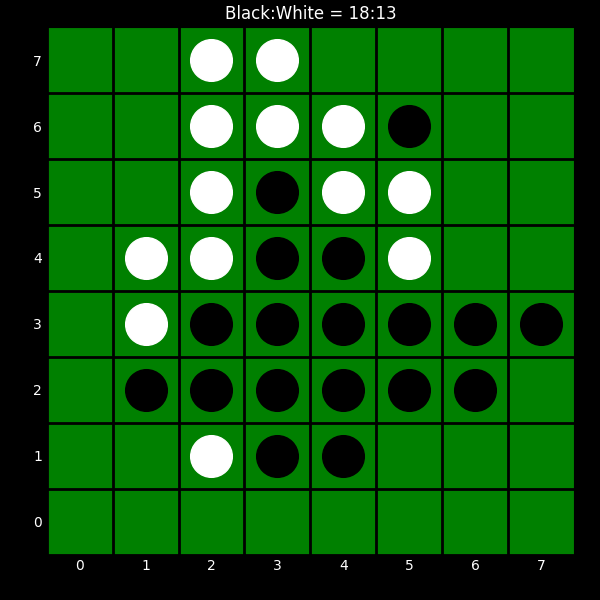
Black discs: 18
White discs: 13